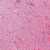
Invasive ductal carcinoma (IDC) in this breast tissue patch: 0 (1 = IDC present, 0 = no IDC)